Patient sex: M
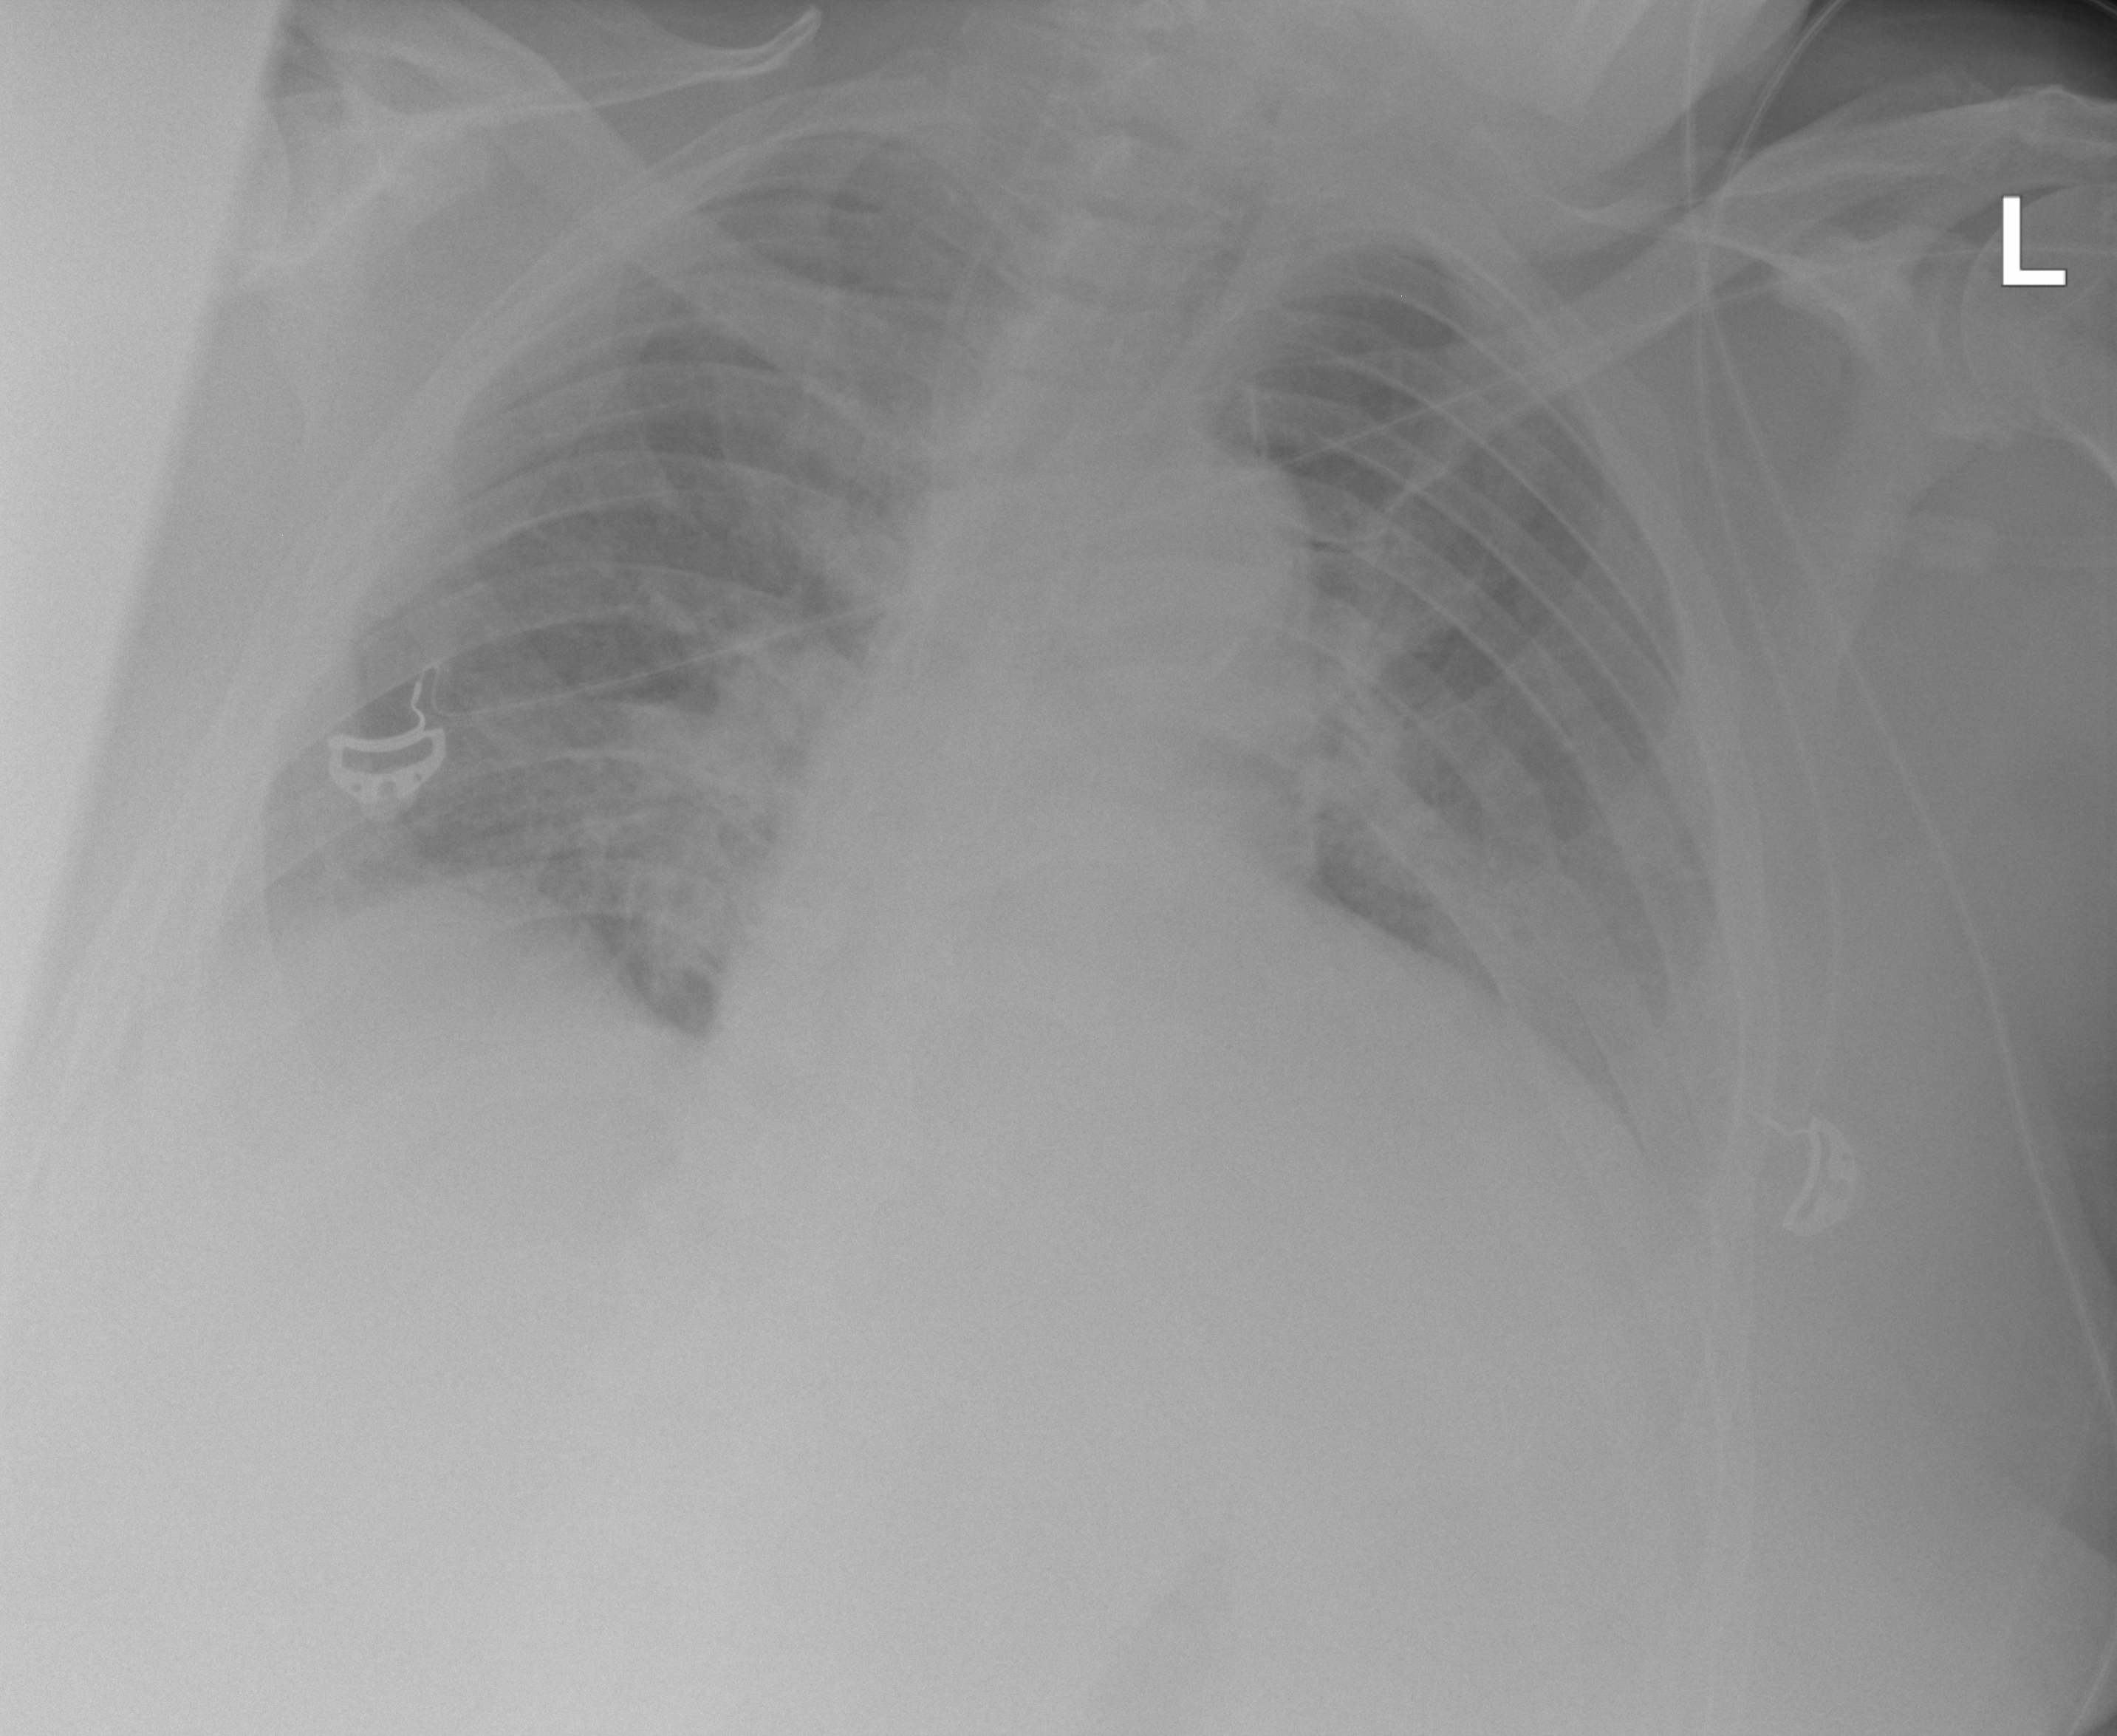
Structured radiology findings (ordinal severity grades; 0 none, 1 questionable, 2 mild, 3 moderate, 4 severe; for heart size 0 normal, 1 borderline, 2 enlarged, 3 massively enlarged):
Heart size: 2
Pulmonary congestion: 2
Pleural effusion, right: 0
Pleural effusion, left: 0
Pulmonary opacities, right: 2
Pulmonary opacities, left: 2
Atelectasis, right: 2
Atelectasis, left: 2